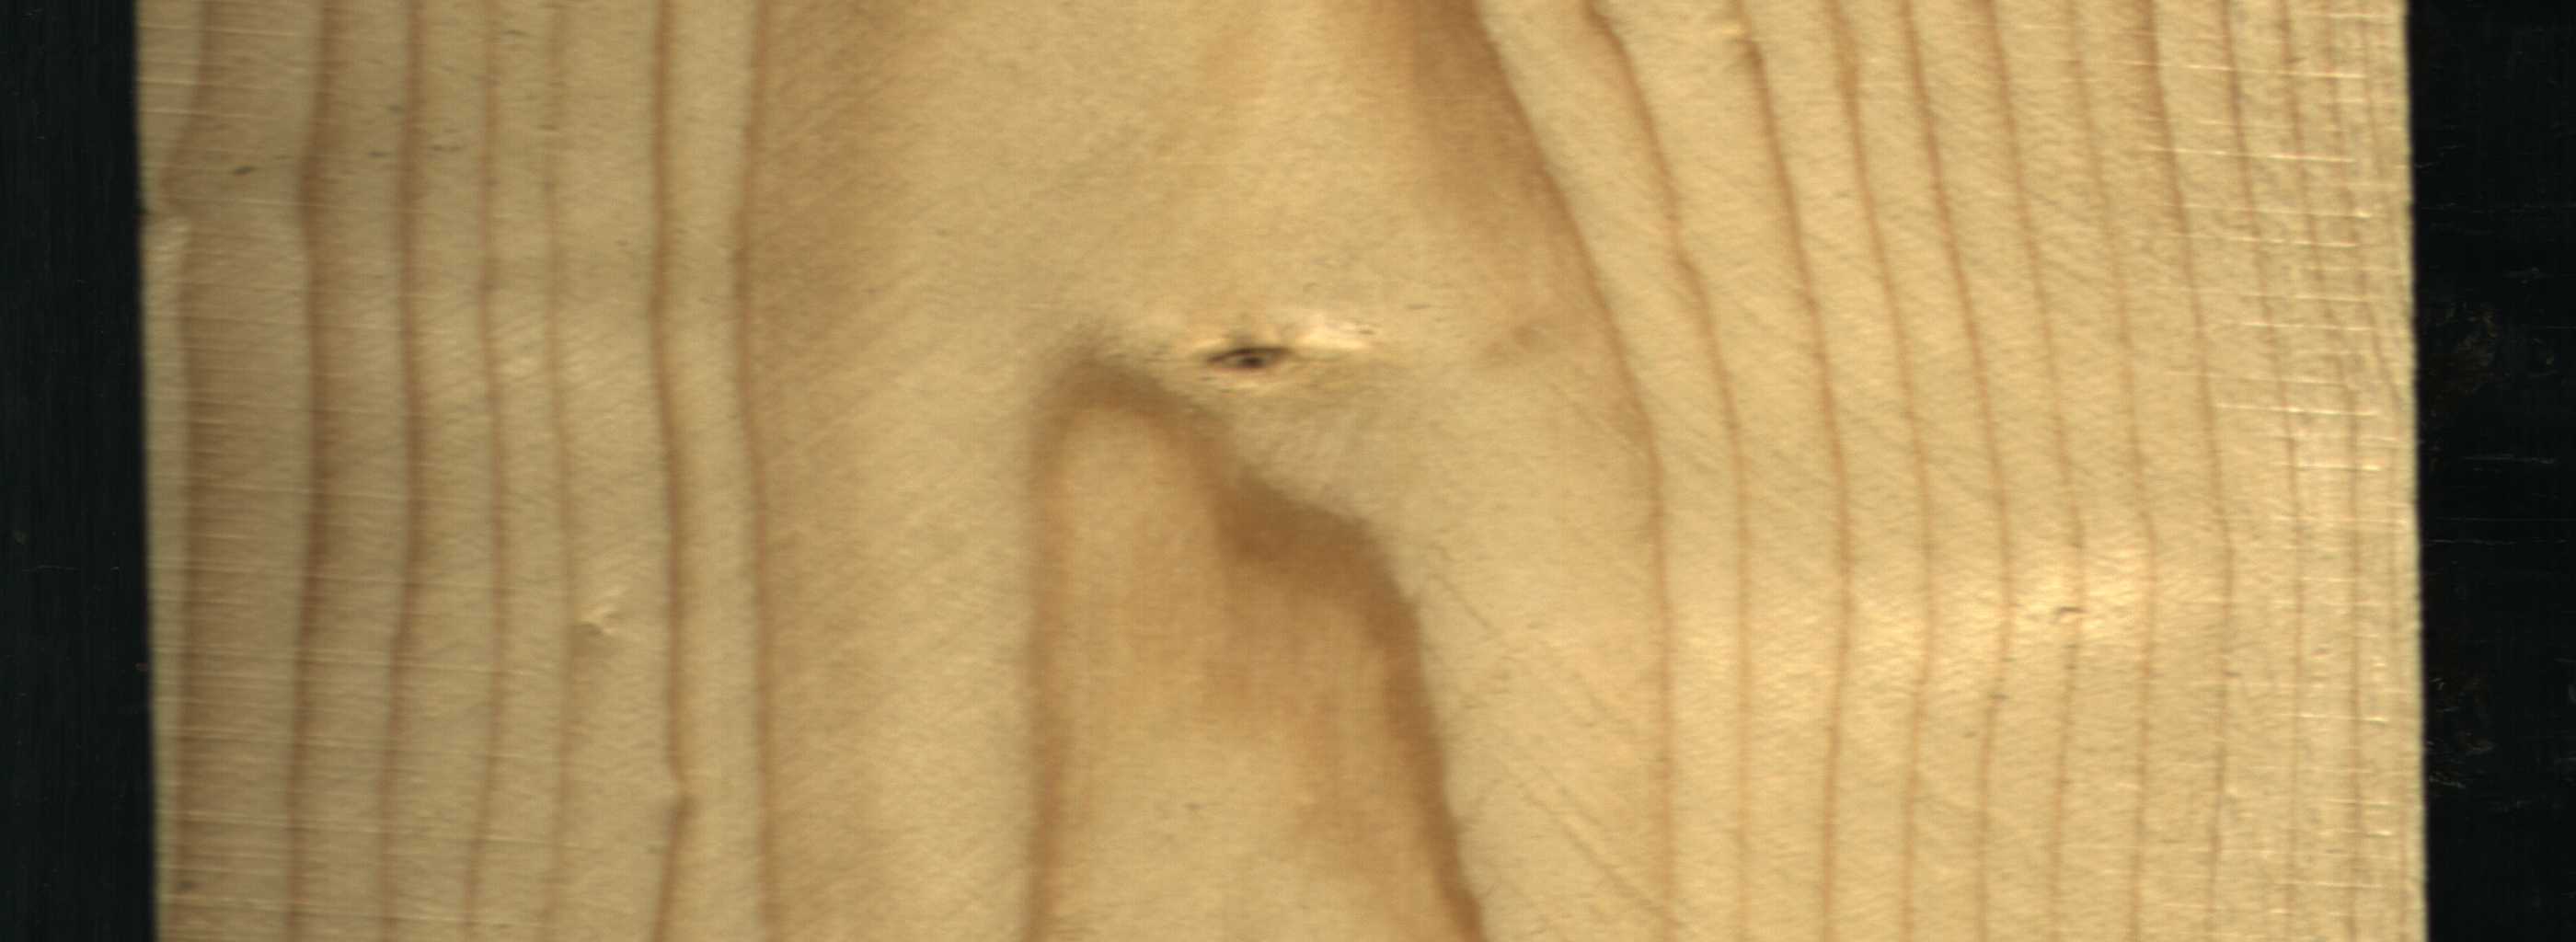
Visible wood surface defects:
Live_Knot